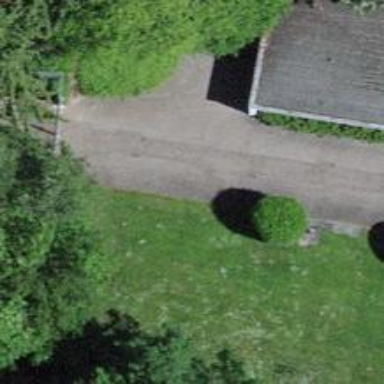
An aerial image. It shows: Gate.